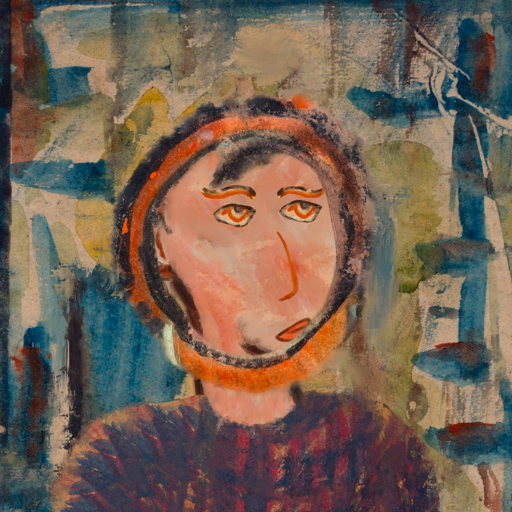
Background: Orphan, Head And Neck Side: Roy_Bahadur, Face Side: Experience, Bust: In_The_Sun, Hair Side: Childish, Head Accessory: Blank, Second Necklace: Blank, Necklace: Blank, Baby: Blank